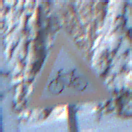
Verkehrszeichen: RadverkehrRechts
Umgebung: Outdoor, Nature
Tageszeit: MorningAfternoon
Wetter: Clear
Licht: Natural
Jahreszeit: Winter
Kontrast: LowContrast